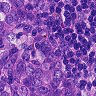
Metastatic tissue present: yes